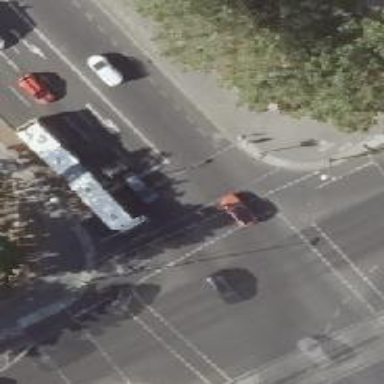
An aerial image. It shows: Road crossing with traffic signals.